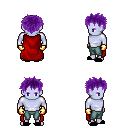
a pixel art fantasy rpg character, male body template, dark elf, purple skin, red cape, teal pants, purple bedhead hairstyle, gold gloves, black slippers, four views (front, back, left, right), 2x2 character sprite sheet, small pixel art, hard edges, no anti-aliasing